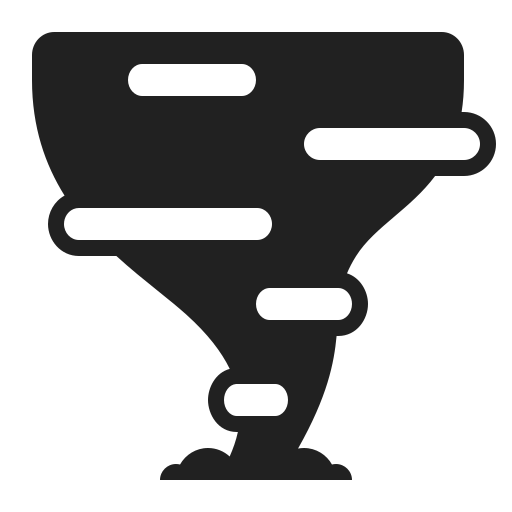
tornado high contrast